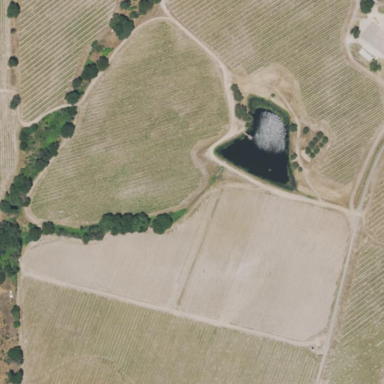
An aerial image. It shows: Vineyard growing grapes.